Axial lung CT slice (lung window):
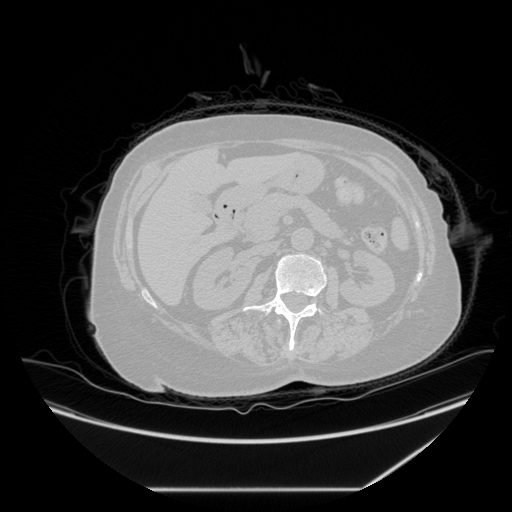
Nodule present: no